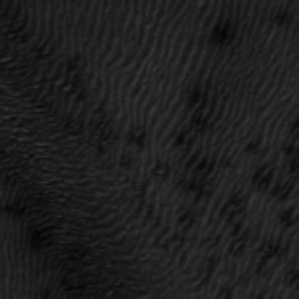
Label: frost